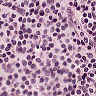
Metastatic tissue present: no